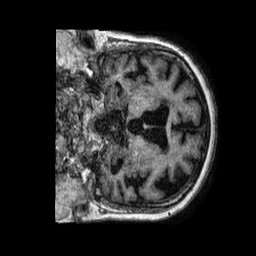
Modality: T1w
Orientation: coronal
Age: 78
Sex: female
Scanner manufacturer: philips
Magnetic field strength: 1.5 T
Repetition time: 0.007497 s
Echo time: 0.003428 s